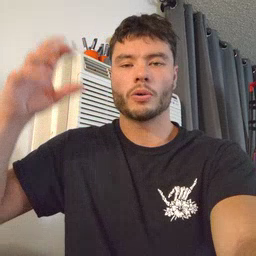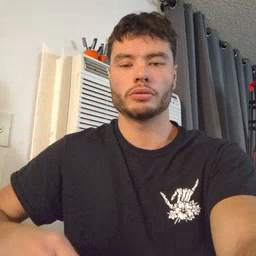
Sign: cloud